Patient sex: M
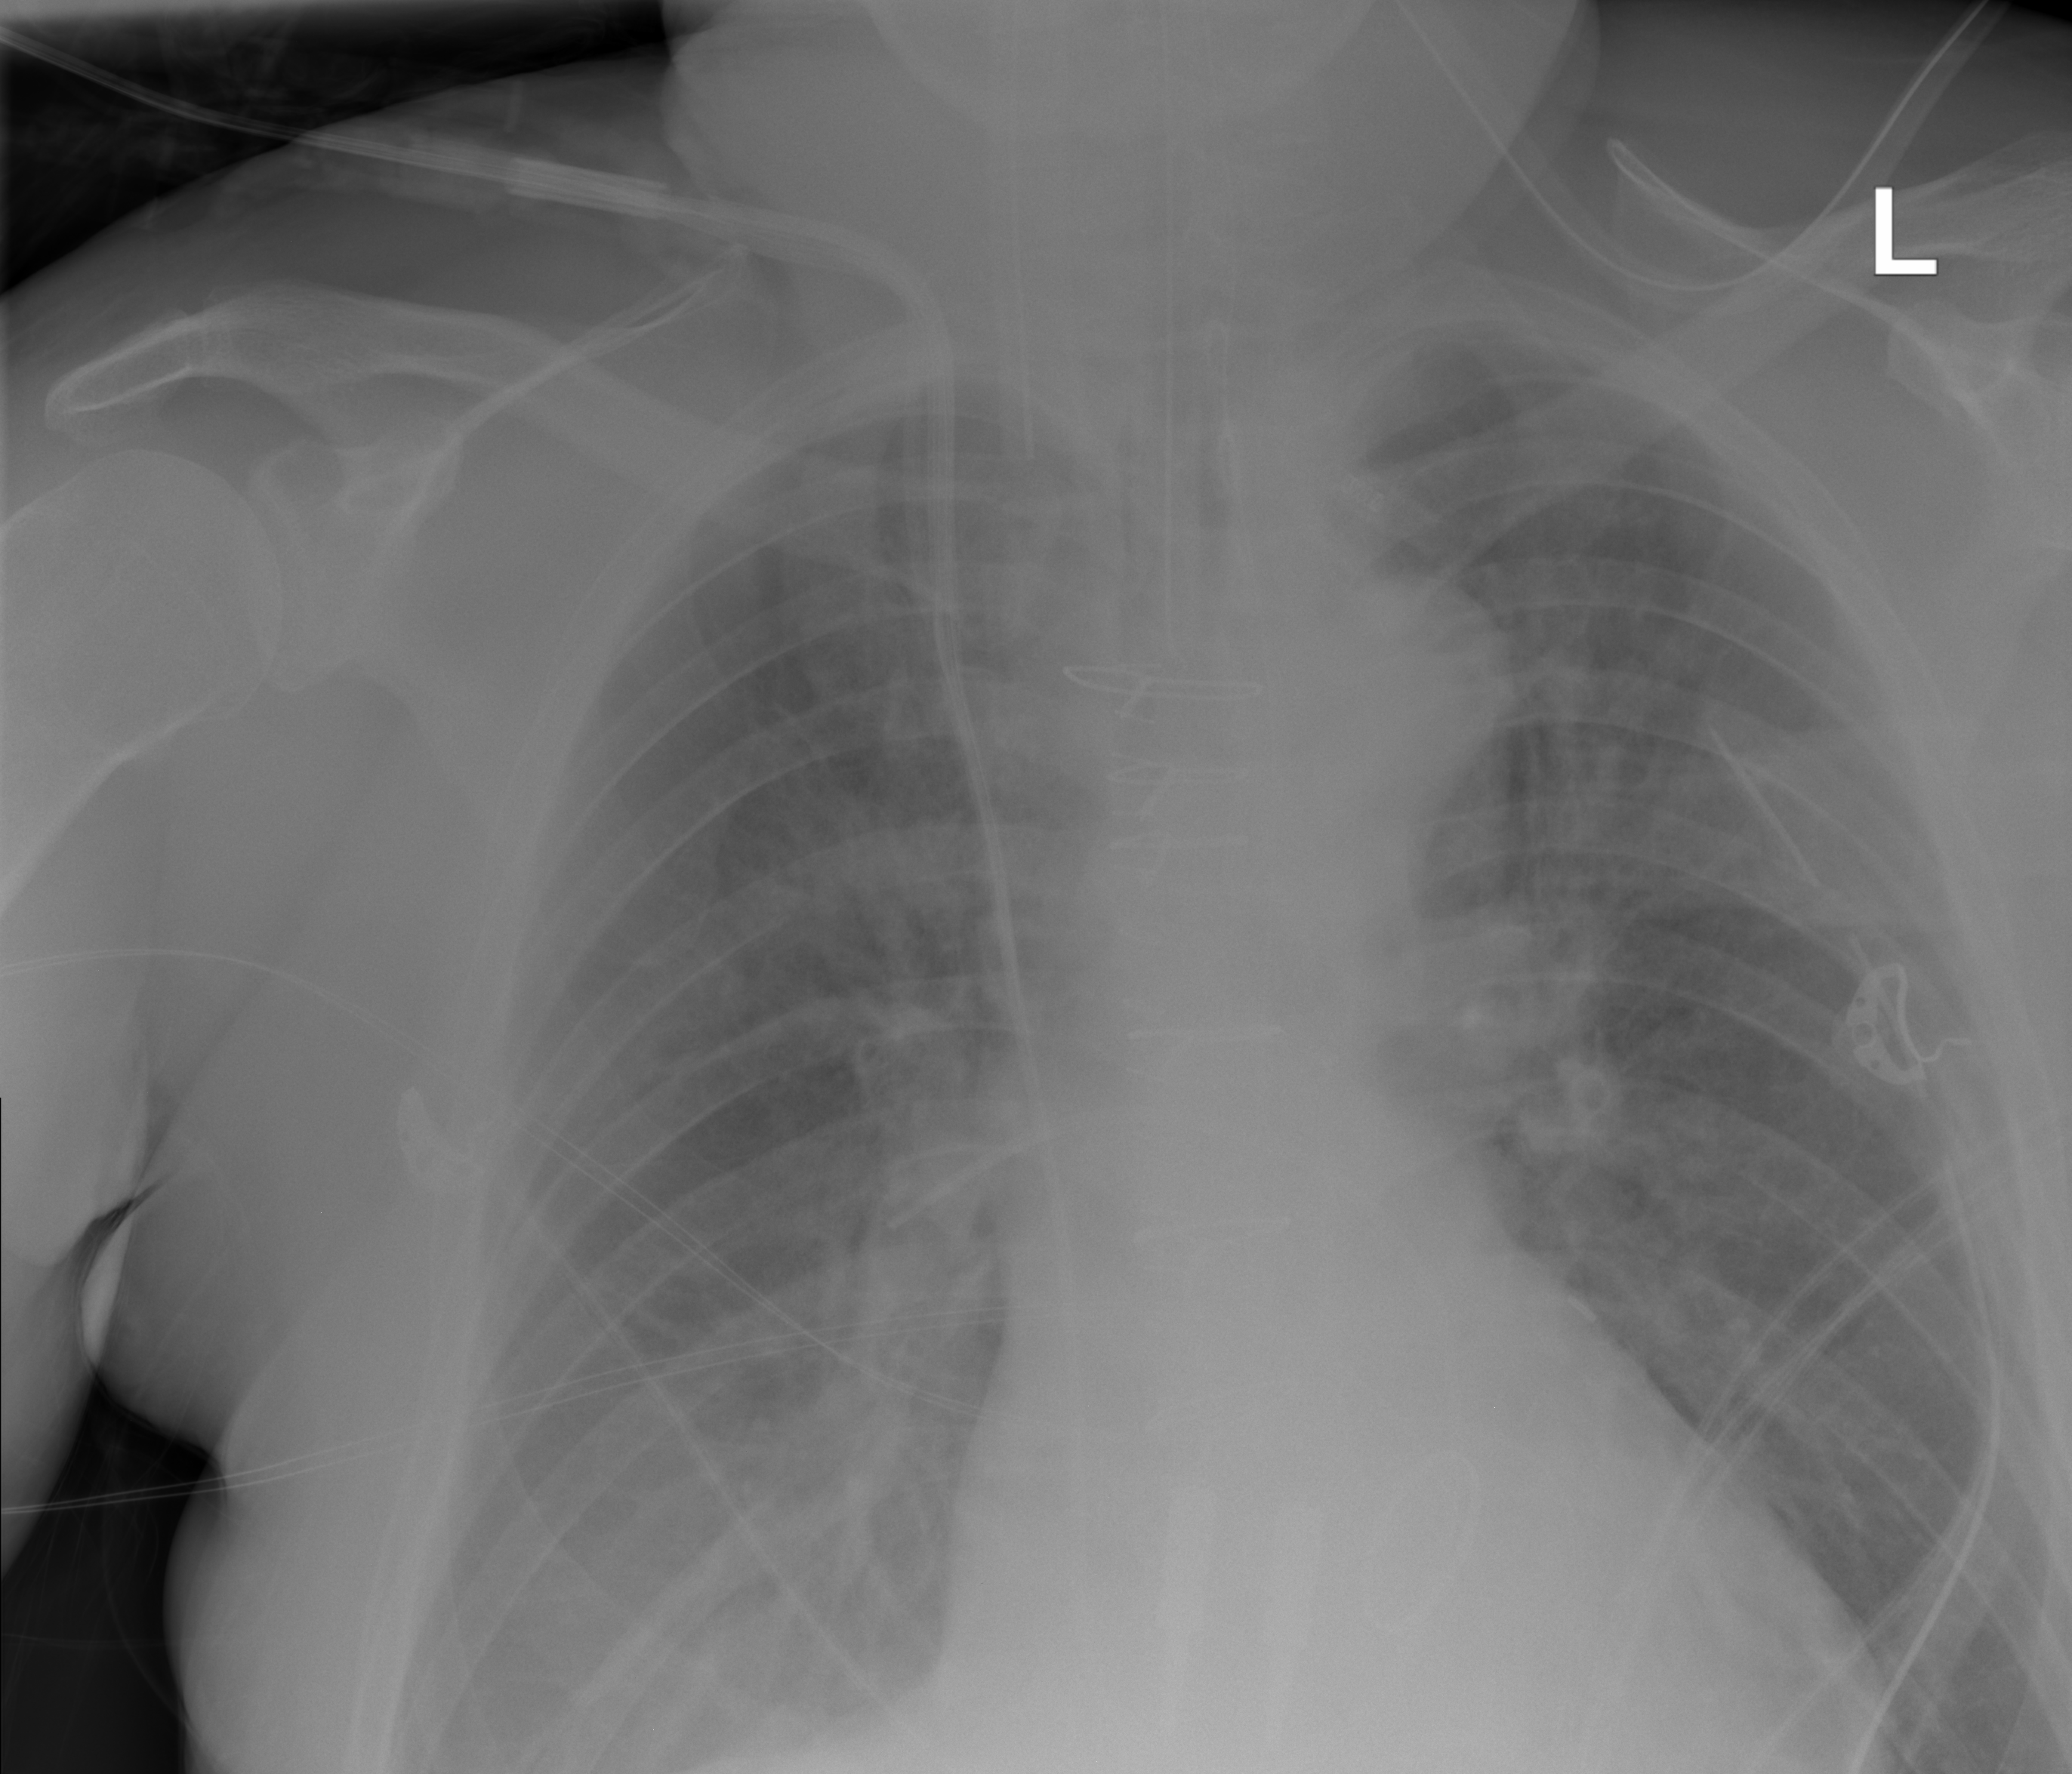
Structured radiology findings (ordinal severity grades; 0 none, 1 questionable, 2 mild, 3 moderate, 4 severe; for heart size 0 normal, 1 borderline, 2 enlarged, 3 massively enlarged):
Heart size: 0
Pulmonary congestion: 2
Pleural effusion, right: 2
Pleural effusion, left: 2
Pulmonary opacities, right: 0
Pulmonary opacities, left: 0
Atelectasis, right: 0
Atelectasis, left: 0